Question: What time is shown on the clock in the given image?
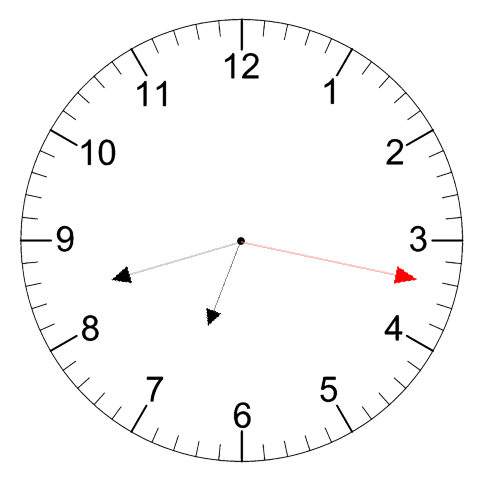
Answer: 06:42:17